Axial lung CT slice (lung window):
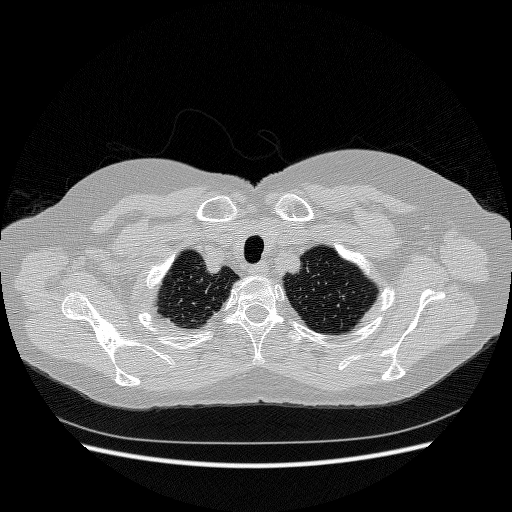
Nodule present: no